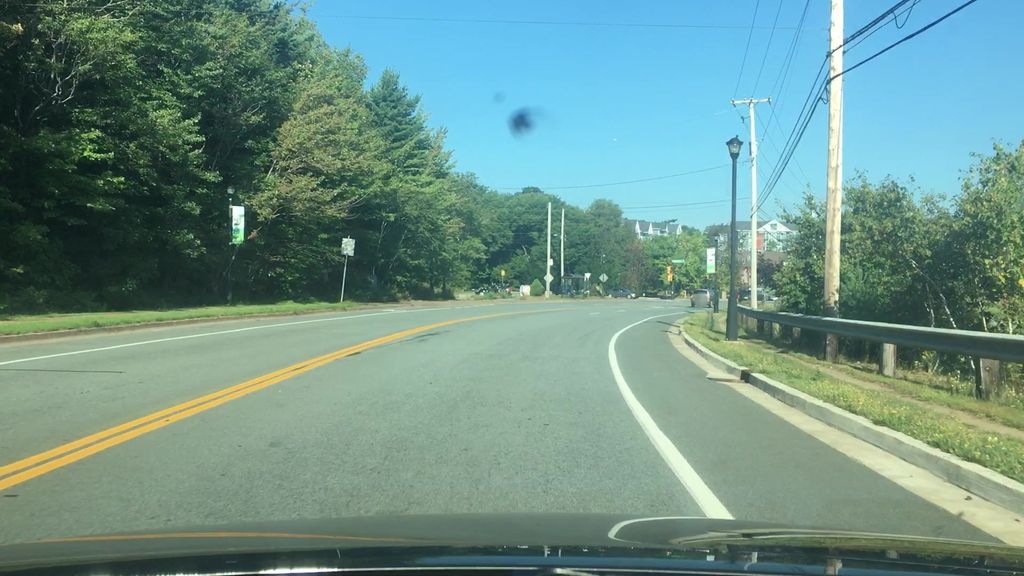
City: halifax